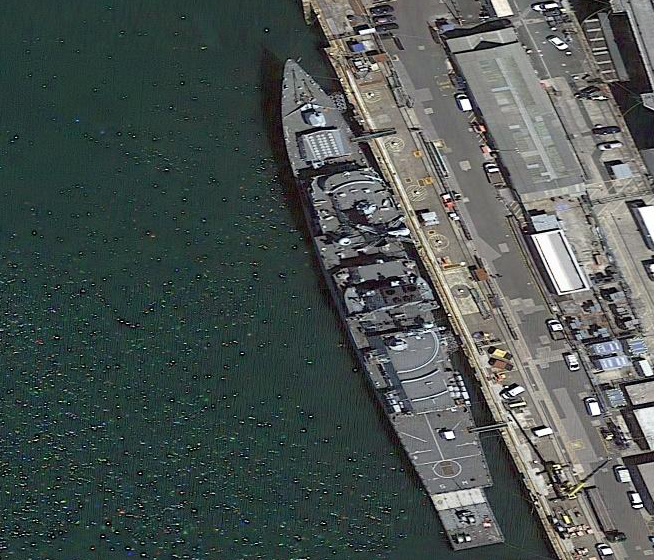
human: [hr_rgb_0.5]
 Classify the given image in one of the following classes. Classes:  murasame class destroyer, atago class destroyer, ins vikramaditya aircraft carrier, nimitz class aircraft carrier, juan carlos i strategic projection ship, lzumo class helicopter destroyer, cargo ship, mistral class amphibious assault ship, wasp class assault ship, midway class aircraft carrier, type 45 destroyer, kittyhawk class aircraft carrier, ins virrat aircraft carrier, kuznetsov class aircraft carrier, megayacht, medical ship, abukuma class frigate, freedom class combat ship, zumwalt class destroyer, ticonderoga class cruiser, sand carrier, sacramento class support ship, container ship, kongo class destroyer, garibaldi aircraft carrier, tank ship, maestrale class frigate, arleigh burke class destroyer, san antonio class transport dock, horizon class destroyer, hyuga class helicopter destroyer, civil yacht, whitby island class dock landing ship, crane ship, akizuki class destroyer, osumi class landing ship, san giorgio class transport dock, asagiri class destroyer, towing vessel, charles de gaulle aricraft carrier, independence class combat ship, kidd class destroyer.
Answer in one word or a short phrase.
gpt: Type 45 destroyer